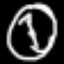
Label: clock